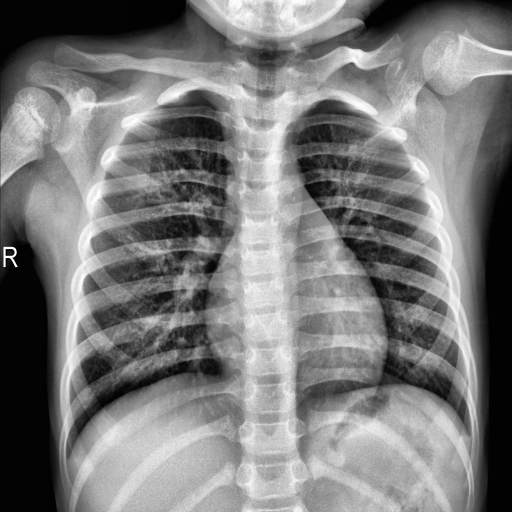
Finding: NORMAL